Question: I'm trying to run magmi product import plugin on a Magento app which is running on an aws ec2 instance that has NGINX & HHVM on it. When I try to run the the magmi product import app on Magento I get the below server error in my .
'''
Catchable fatal error: Object of class Magmi_ProductImportEngine could not be converted to string in /var/www/qa-hoi/magmi-importer/inc/magmi_mixin.php on line 9
'''
This is the file
'''
<?php
class Magmi_Mixin
{
protected $_callers;
public function bind($caller)
{
$this->_callers[]=$caller;
$this->_callers=array_unique($this->_callers); // LINE 9
}
public function unbind($caller)
{
$ks=array_keys($this->_callers,$caller);
if(count($ks)>0)
{
foreach($ks as $k)
{
unset($this->_callers[$k]);
}
}
}
public function __call($data,$arg)
{
if(substr($data,0,8)=="_caller_")
{
$data=substr($data,8);
}
for($i=0;$i<count($this->_callers);$i++)
{
if(method_exists($this->_callers[$i],$data))
{
return call_user_func_array(array($this->_callers[$i],$data), $arg);
}
else
{
die("Invalid Method Call: $data - Not found in Caller");
}
}
}
}
'''
Any idea how I should go about solving this? Should I update my php.ini file?
What could be causing the fatal error. It is not occurring on my local machine which has Apache.
---
## UPDATE
I installed HHVM on my local machine and ran the xdebug. It seems that the '$caller' object in the magmi file contains several arrays that cannot be evaluated. See screenshot below:

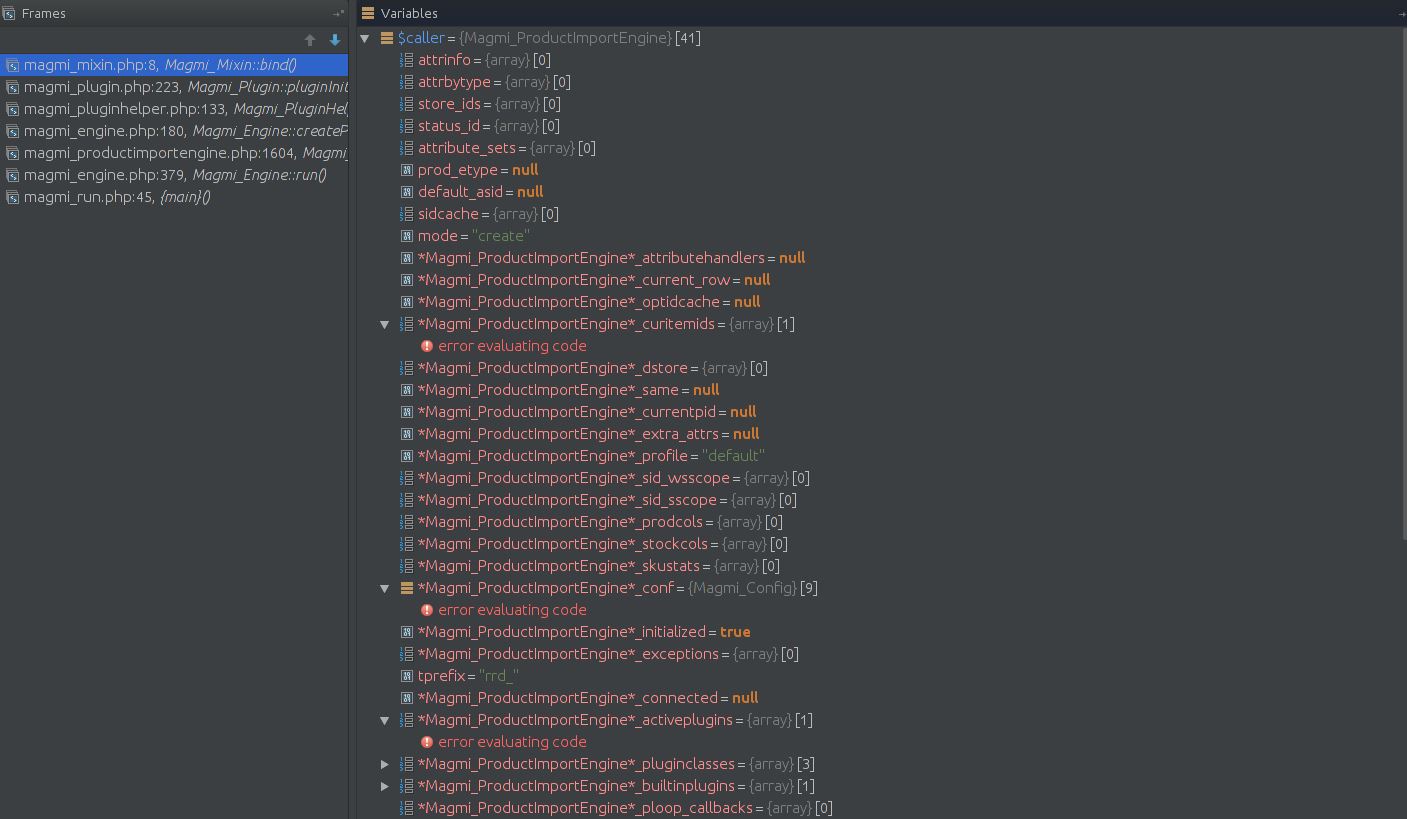
Answer: I had the same issue. My solution was to simply comment out the offending line.
'''
public function bind($caller)
{
$this->_callers[]=$caller;
// $this->_callers=array_unique($this->_callers); // LINE 9
}
'''
You may also find Magmi is getting a "500 hphp_invoke" error on /magmi/web/magmi_run.php. To get around this I added an exception handler within the first if statement. My magmi_run.php file now reads...
'''
<?php
$params = $_REQUEST;
ini_set("display_errors", 1);
require_once ("../inc/magmi_defs.php");
require_once ("../inc/magmi_statemanager.php");
try {
$engdef = explode(":", $params["engine"]);
$engine_name = $engdef[0];
$engine_class = $engdef[1];
require_once ("../engines/$engine_name.php");
} catch (Exception $e) {
die("ERROR");
}
if (Magmi_StateManager::getState() !== "running") {
try {
Magmi_StateManager::setState("idle");
$pf = Magmi_StateManager::getProgressFile(true);
if (file_exists($pf)) {
@unlink($pf);
}
set_time_limit(0);
$mmi_imp = new $engine_class();
$logfile = isset($params["logfile"]) ? $params["logfile"] : null;
if (isset($logfile) && $logfile != "") {
$fname = Magmi_StateManager::getStateDir() . DIRSEP . $logfile;
if (file_exists($fname)) {
@unlink($fname);
}
$mmi_imp->setLogger(new FileLogger($fname));
} else {
$mmi_imp->setLogger(new EchoLogger());
}
$mmi_imp->run($params);
} catch (Exception $e) {
die("ERROR");
}
} else {
die("RUNNING");
}
?>
'''